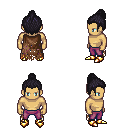
a pixel art fantasy rpg character, male body template, human, tanned skin, brown tattered cape, magenta pants, raven short topknot hairstyle, gold boots, four views (front, back, left, right), 2x2 character sprite sheet, small pixel art, hard edges, no anti-aliasing